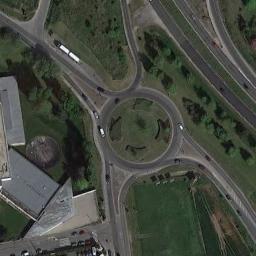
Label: roundabout